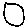
Label: circle